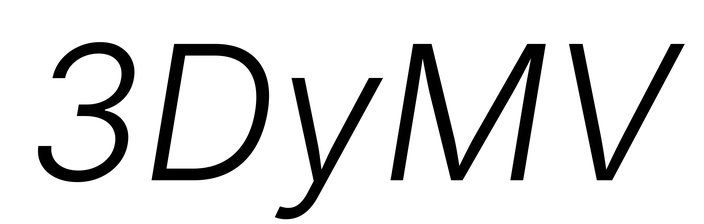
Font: Inter-Italic_Light_Italic